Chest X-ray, PA view. Patient: 19 years old, sex F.
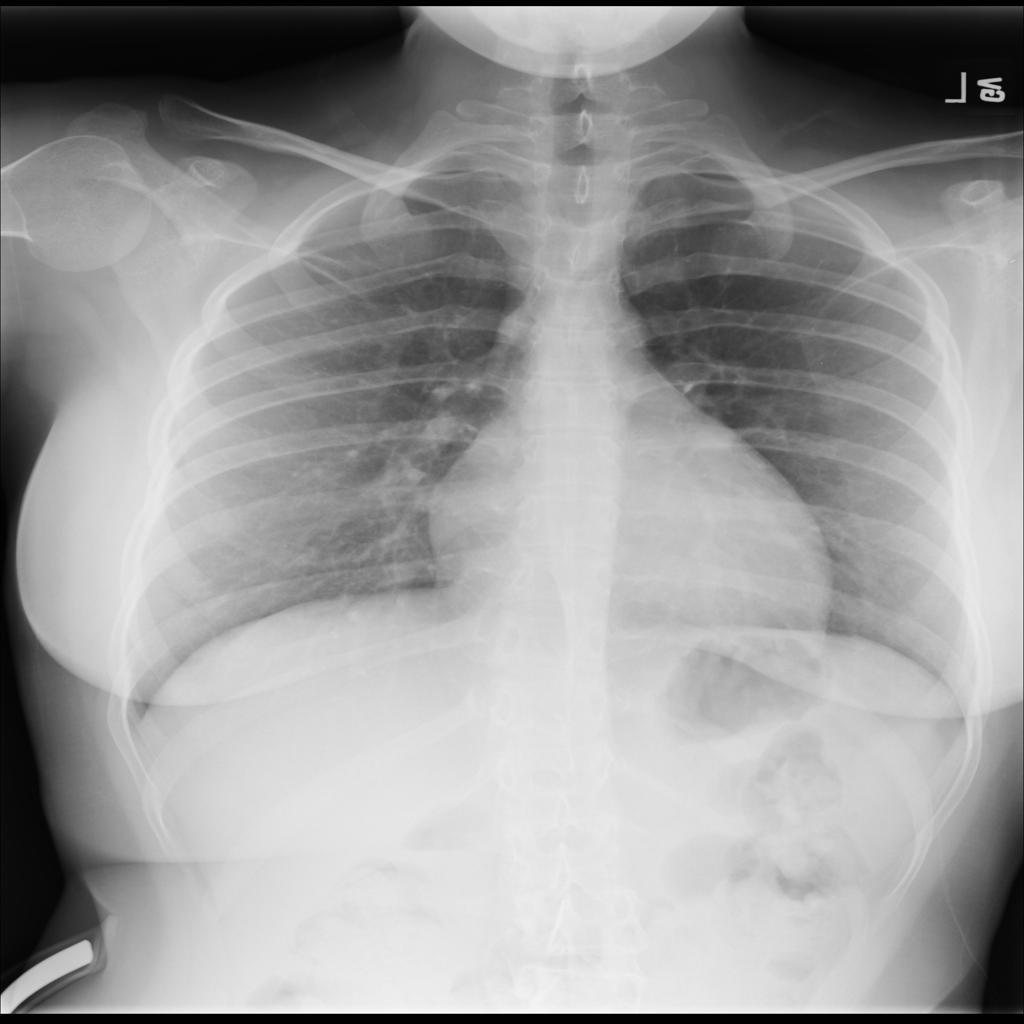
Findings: No Finding